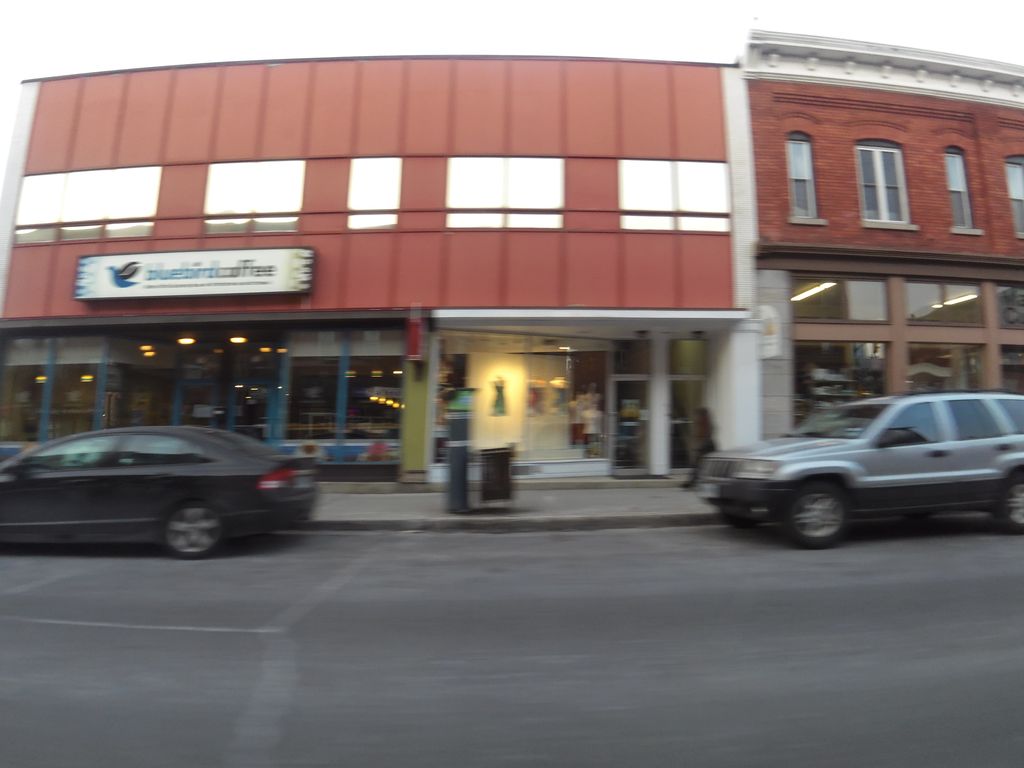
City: ottawa-gatineau